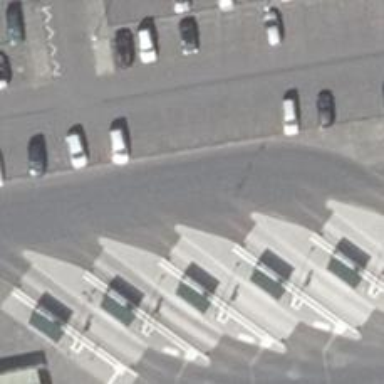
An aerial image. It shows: Asphalt road designated for service vehicles.